Interaction volume radius: 10 \u00c5
Interaction volume height: 20 \u00c5
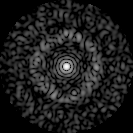
Disorder parameter: 0.8559